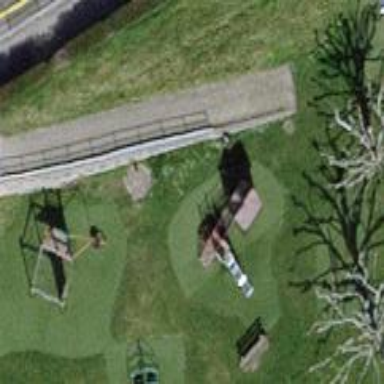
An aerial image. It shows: Playground area for leisure activities on the land.